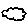
Label: cloud